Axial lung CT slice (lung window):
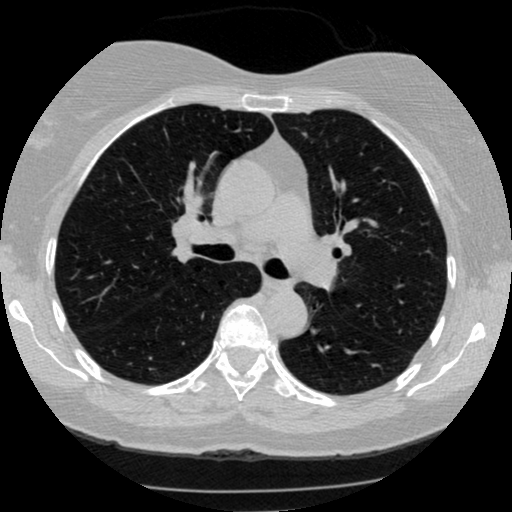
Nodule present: no